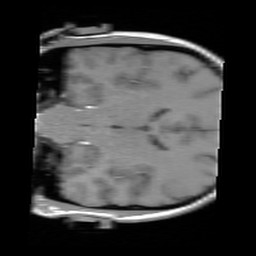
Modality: FLASH
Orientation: coronal
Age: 29
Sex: female
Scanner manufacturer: siemens
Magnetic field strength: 3 T
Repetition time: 0.245 s
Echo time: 0.0026 s